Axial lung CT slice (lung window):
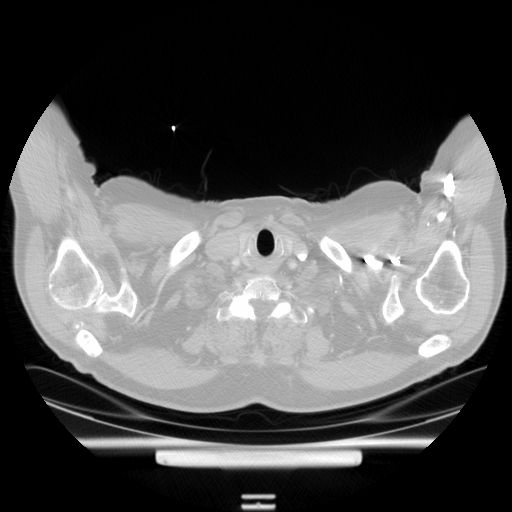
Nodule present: no